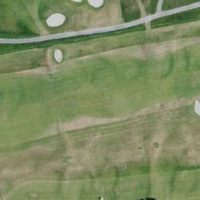
EUNIS habitat code: 53
Species observed at this site:
Emberiza calandra
Actitis hypoleucos
Oenanthe oenanthe
Riparia riparia
Acrocephalus palustris
Emberiza cirlus
Corvus cornix
Falco peregrinus
Lanius collurio
Emberiza hortulana
Streptopelia turtur
Ptyonoprogne rupestris
Tachymarptis melba
Ardea purpurea
Emberiza cia
Locustella naevia
Lullula arborea
Hirundo rustica
Milvus migrans
Upupa epops
Tringa glareola
Oriolus oriolus
Tichodroma muraria
Aquila chrysaetos
Delichon urbicum